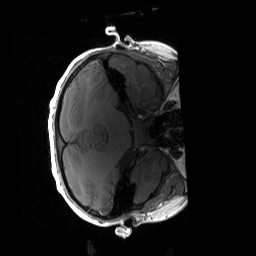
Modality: T1w
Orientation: axial
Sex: male
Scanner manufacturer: siemens
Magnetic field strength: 3 T
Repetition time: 1.9 s
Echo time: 0.00243 s